Interaction volume radius: 5 \u00c5
Interaction volume height: 10 \u00c5
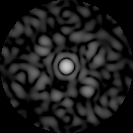
Disorder parameter: 0.7526